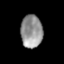
Tissue: lung
Cell type: Epithelial cells
Senescence score: 0.1758
Nuclear area (px): 703
Mean DAPI intensity: 146.494